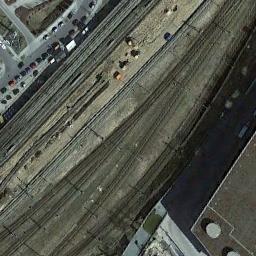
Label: railway